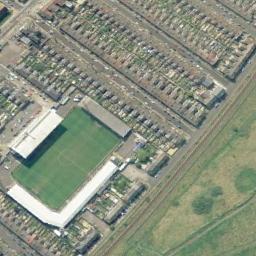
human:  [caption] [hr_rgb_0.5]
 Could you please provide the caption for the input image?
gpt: This stadium with a soccer pitch inside has seats on two sides only .

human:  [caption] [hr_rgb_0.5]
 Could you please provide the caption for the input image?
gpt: The stadium is on the grass next to some buildings .

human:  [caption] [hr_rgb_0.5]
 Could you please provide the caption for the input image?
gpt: The square gymnasium is enclosed in the middle of a residential area, Next to the lawn .

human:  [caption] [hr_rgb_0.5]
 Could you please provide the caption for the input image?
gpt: There are many buildings beside the stadium .

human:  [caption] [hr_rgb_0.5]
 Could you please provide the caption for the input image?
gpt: There are many buildings and a green meadow beside the stadium .